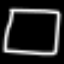
Label: square